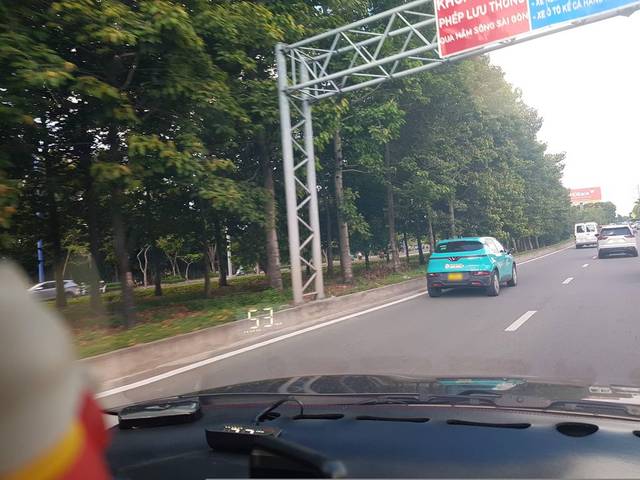
Region: Vietnam
Coordinates: 10.775, 106.726